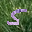
Label: 5